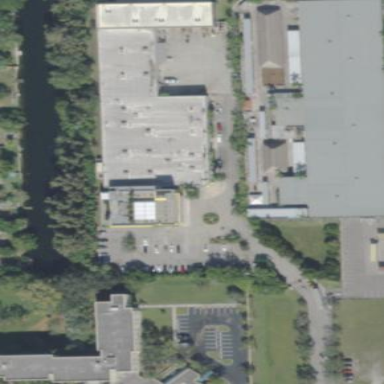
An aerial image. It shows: Industrial building.